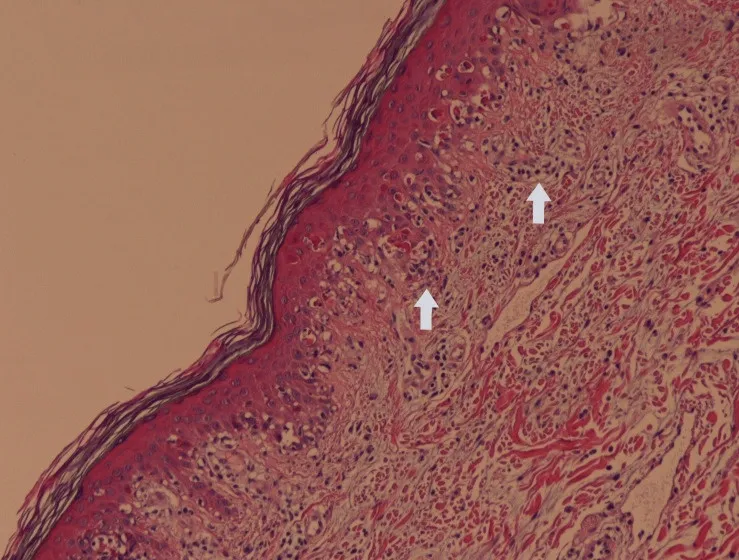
Histopathology of the patient's skin biopsy (H&E stain). There is evidence of necrosis of keratinocytes in the epidermis and lymphocyte infiltrates in the papillary dermis (arrows).
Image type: pathology (h&e)